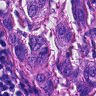
Metastatic tissue present: yes